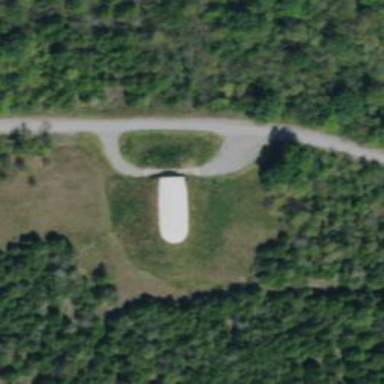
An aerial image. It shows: Military bunker for protection and defense.